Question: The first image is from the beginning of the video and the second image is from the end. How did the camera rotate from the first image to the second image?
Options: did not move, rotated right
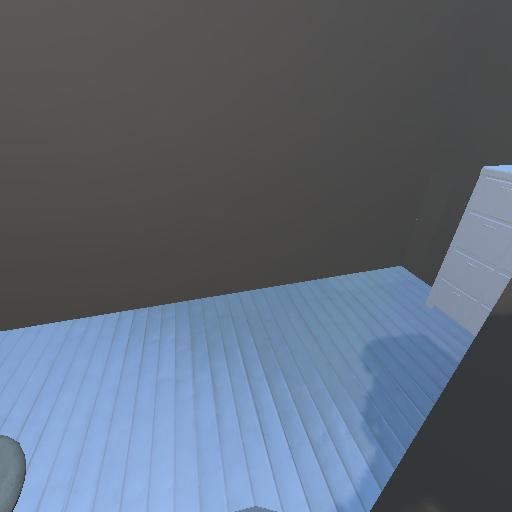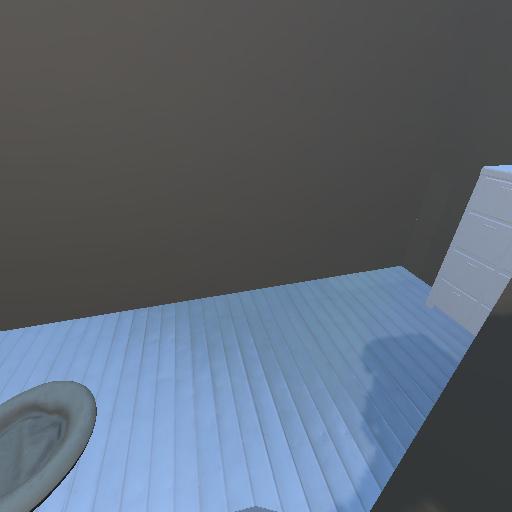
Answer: did not move